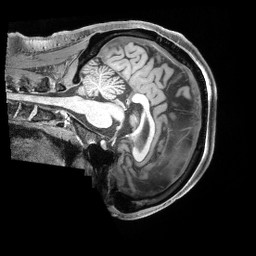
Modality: T1w
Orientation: sagittal
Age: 42
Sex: male
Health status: ill
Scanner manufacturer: siemens
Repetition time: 2.4 s
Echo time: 0.00231 s